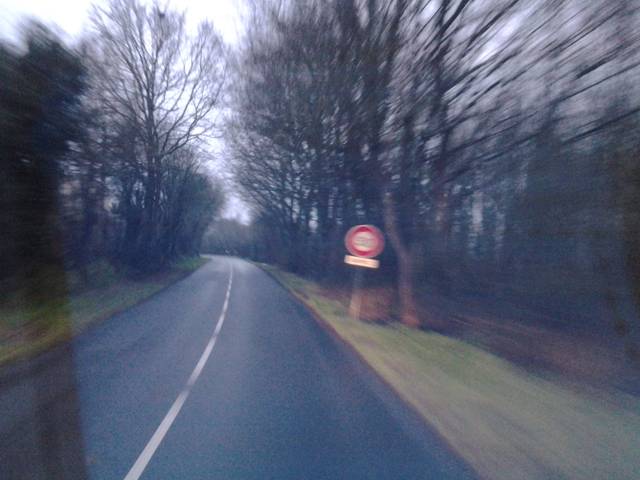
Region: France
Coordinates: 46.655, -1.456